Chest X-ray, PA view. Patient: 41 years old, sex F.
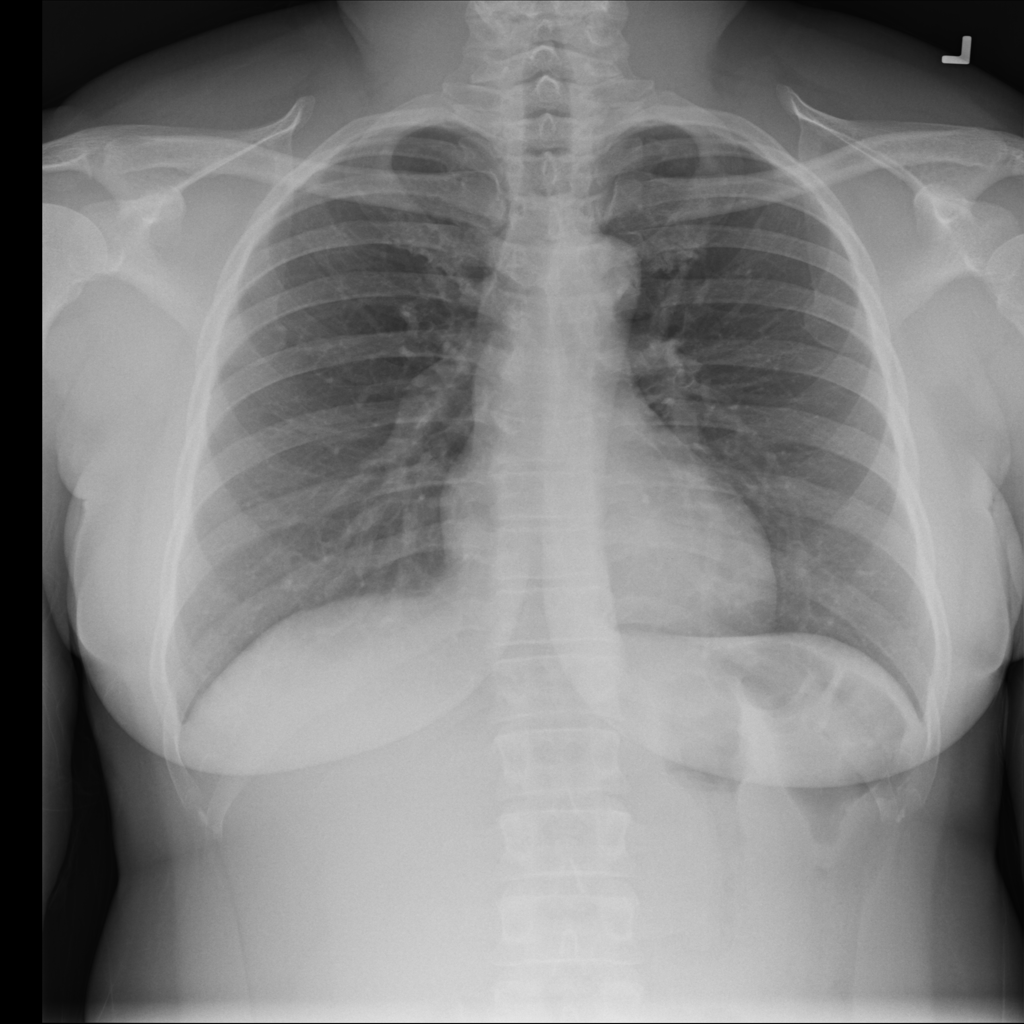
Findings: No Finding